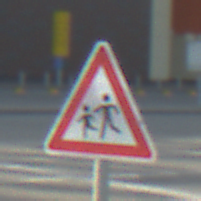
Verkehrszeichen: KinderRechts
Umgebung: Outdoor, Suburban
Tageszeit: MorningAfternoon
Wetter: PartlyCloudy
Licht: Natural
Jahreszeit: NotSpecified
Kontrast: HighContrast